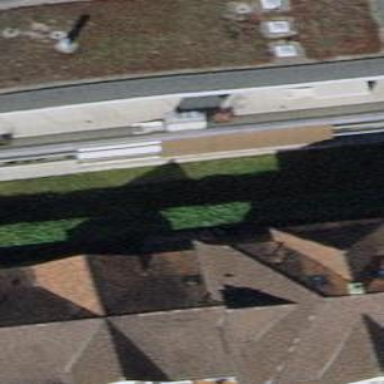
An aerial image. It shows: Image showing building with apartments.